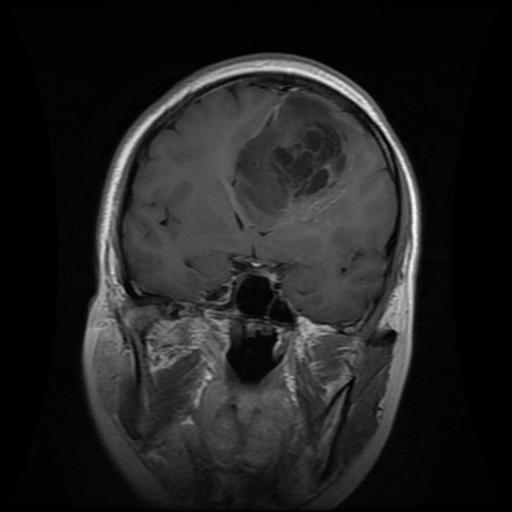
Label: glioma